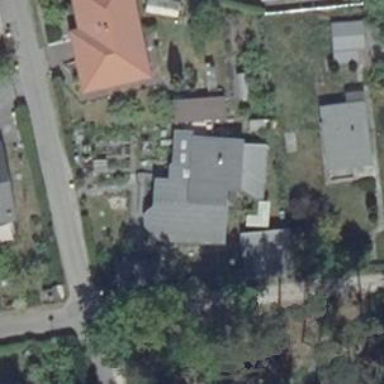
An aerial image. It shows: Simple house.